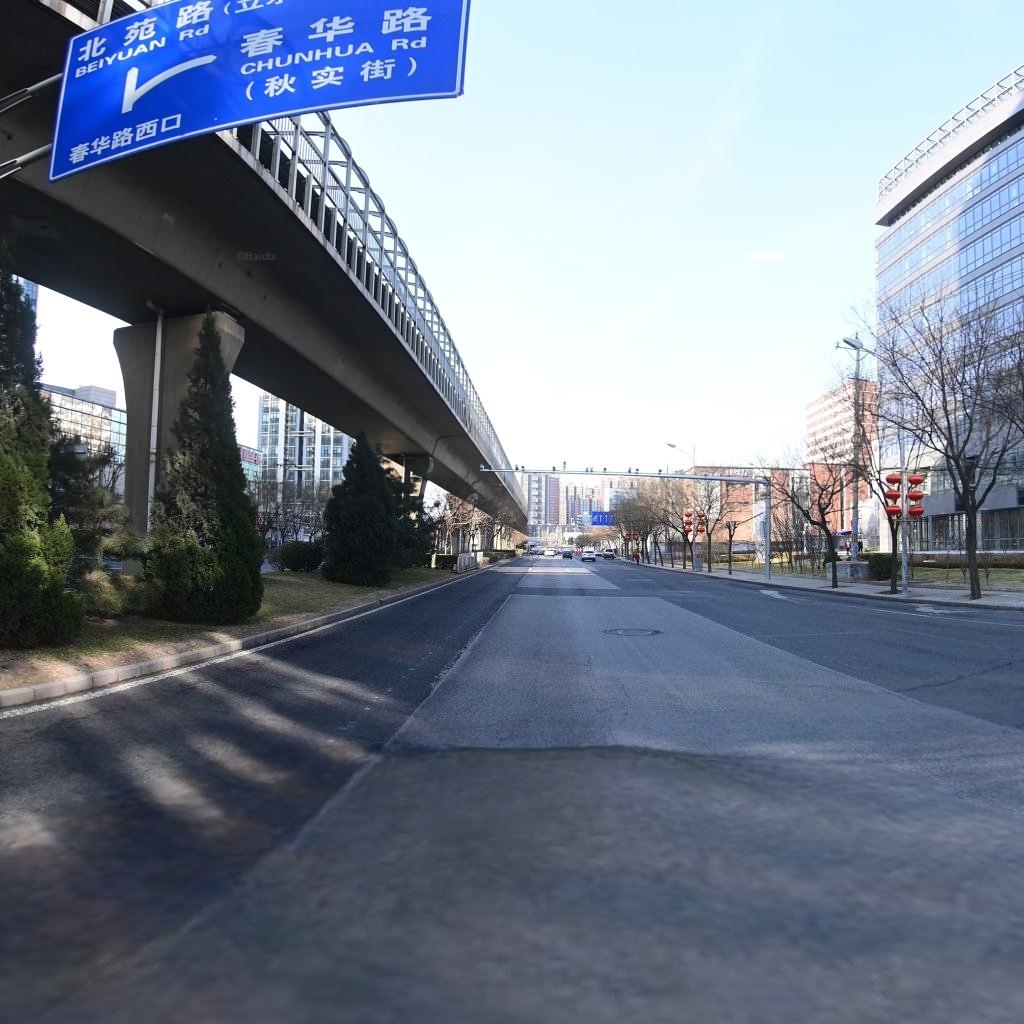
Region: Chaoyang
Road damage annotations: transverse crack, manhole cover, alligator crack, transverse patch